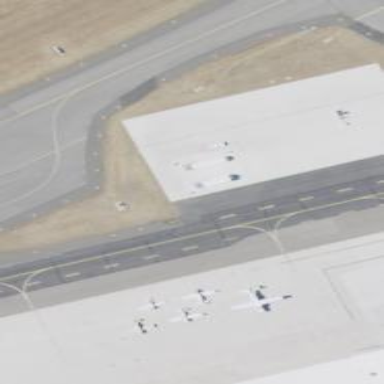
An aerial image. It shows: Apron at the airport.